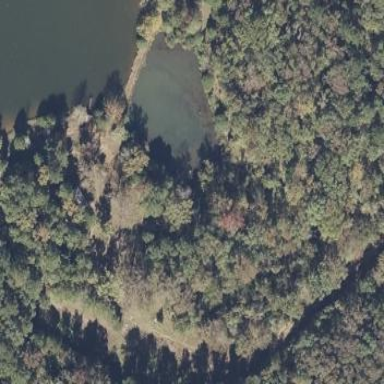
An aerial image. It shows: Pond with natural water.